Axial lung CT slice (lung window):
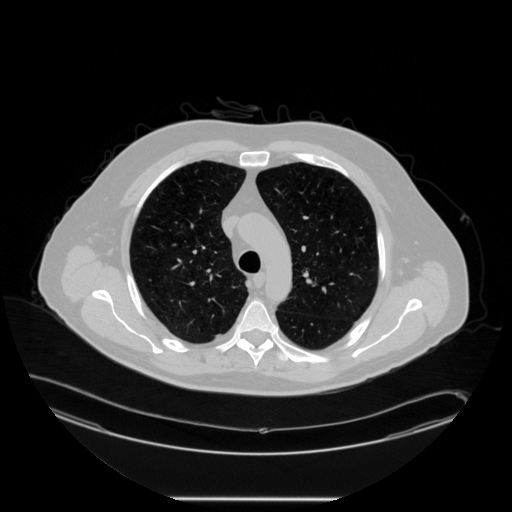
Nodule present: no